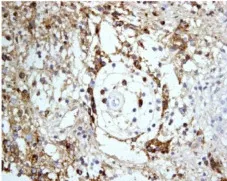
Histopathology and immunohistochemistry manifestations of hypothalamitis in patient No. Cells, with IgG deposition.
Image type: pathology (immunostaining)